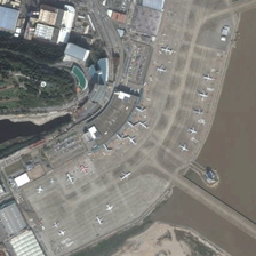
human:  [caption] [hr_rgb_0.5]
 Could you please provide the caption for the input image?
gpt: There is a pond near the airport.

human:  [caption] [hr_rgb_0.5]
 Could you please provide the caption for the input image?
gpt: Many tall buildings have been built near the airport.

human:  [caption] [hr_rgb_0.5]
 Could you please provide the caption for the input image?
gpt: There is a lake near the airport.

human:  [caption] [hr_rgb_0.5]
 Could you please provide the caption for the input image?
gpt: Many skyscrapers have been built near the airport.

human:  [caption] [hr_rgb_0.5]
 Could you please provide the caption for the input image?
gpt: There is a pond near the airport.